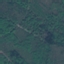
Land use / land cover class: Forest